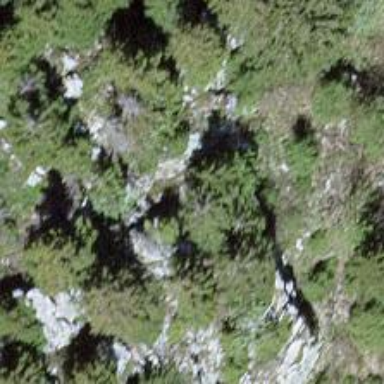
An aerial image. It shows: Natural cliff.